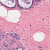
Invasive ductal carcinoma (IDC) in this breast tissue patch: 0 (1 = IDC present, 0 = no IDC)